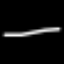
Label: line